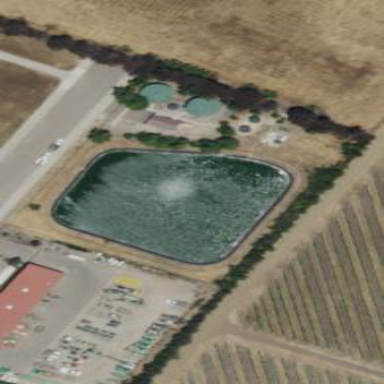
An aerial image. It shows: Image of wastewater.